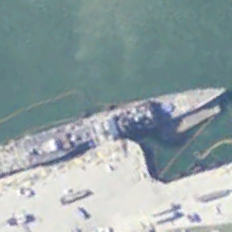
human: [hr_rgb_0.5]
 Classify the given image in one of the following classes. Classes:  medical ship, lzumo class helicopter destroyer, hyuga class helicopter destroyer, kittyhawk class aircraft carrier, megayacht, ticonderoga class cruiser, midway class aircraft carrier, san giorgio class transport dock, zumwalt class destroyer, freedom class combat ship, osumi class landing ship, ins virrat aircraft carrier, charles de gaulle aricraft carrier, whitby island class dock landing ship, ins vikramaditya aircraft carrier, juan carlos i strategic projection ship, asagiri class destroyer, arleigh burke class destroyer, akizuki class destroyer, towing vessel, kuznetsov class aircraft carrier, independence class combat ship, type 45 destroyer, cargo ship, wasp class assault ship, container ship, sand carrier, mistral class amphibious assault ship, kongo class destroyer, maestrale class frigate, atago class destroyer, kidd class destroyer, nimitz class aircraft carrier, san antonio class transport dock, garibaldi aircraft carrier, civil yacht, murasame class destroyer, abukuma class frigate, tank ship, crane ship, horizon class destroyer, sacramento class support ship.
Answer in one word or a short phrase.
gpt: Ticonderoga class cruiser